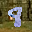
Label: 8